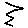
Label: zigzag